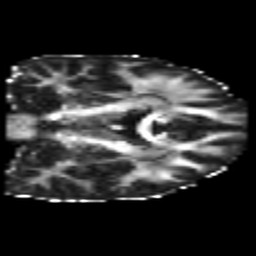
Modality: FA
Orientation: coronal
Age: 37
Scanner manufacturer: philips
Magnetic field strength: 3 T
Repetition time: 8.61 s
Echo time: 0.1268 s